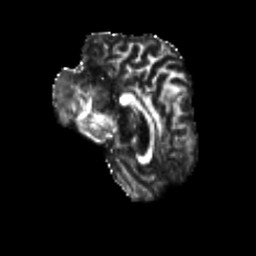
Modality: FA
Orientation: sagittal
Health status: ill
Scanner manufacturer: siemens
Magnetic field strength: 3 T
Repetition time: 13.7 s
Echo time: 0.098 s